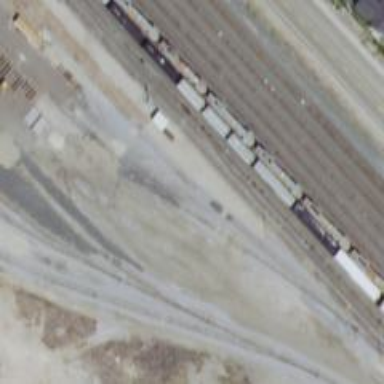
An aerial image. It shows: Railway yard in service.